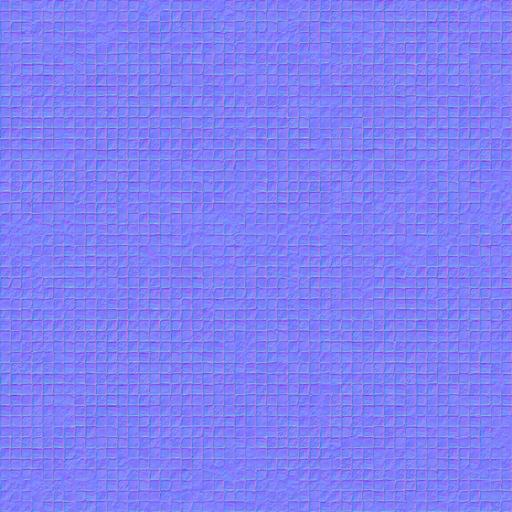
pattern paved pavement paving stones square tiled tiles